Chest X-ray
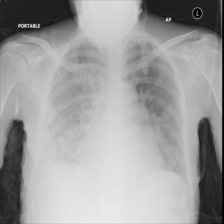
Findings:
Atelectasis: negative
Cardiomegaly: positive
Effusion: positive
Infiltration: positive
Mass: negative
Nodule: negative
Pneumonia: negative
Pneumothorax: negative
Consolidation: negative
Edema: negative
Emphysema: negative
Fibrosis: negative
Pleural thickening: negative
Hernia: negative